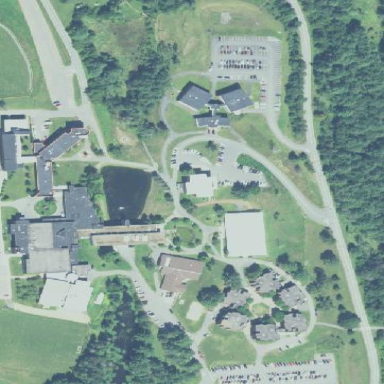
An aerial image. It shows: College.